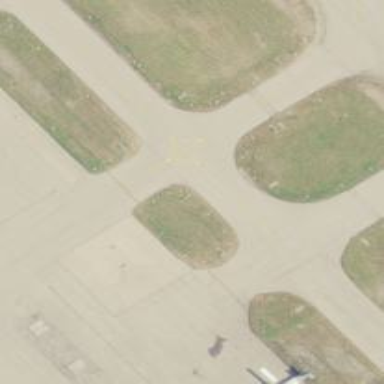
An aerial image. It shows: Image of taxiway at airport.